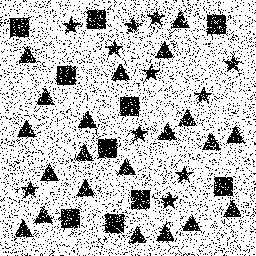
Squares: 10
Triangles: 21
Stars: 11
Total shapes: 42